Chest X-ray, AP view. Patient: 40 years old, sex F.
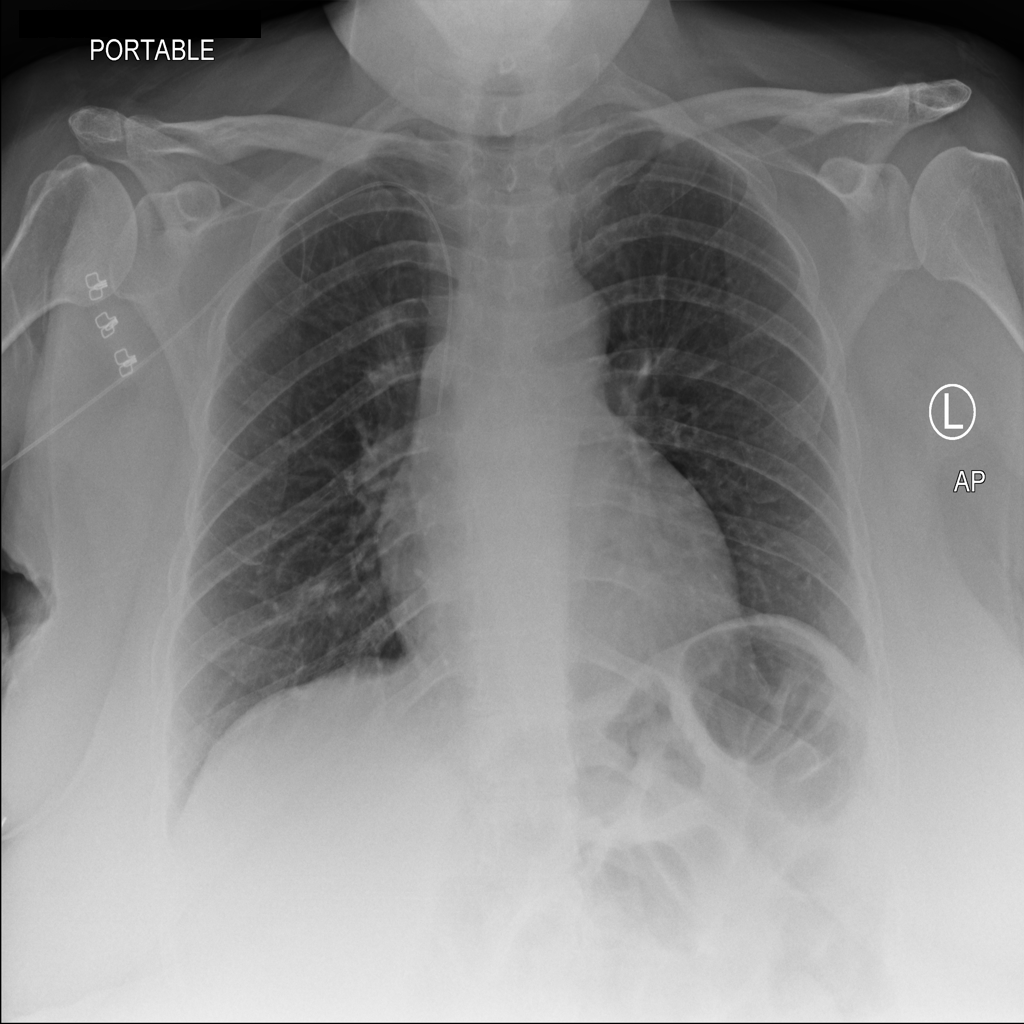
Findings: No Finding